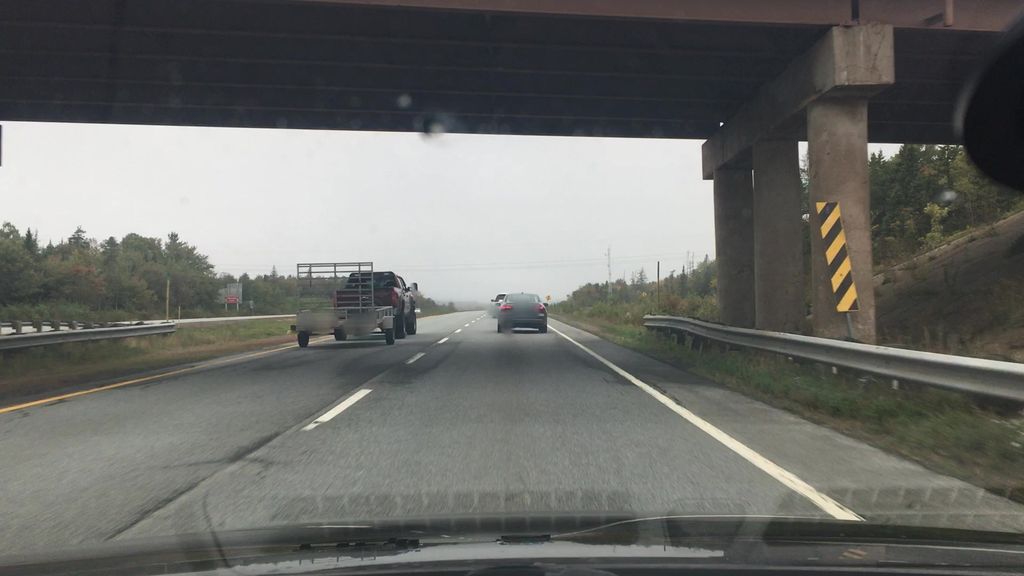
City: halifax